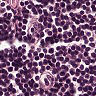
Metastatic tissue present: no